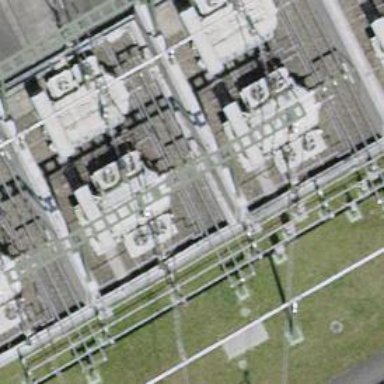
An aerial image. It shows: Automatic transformer.